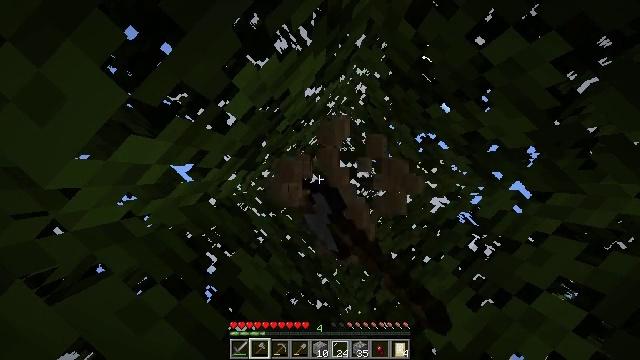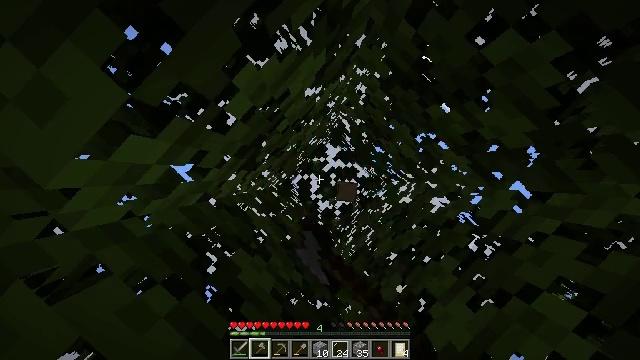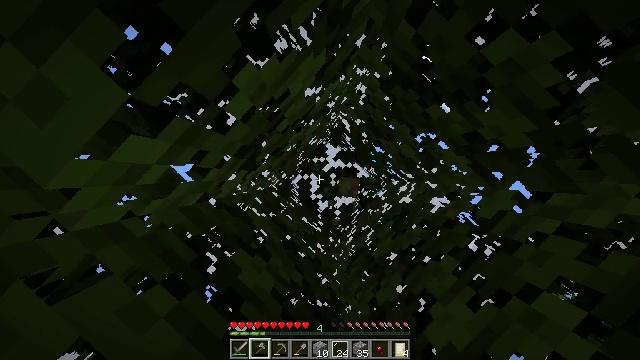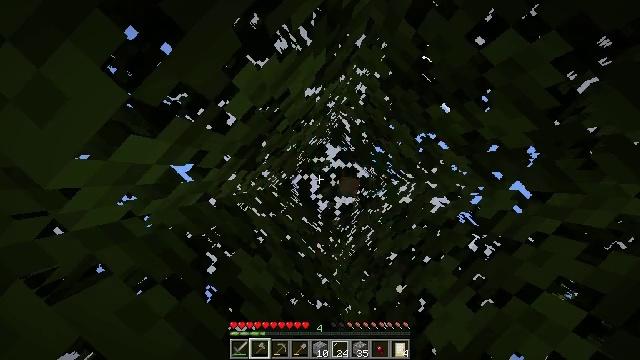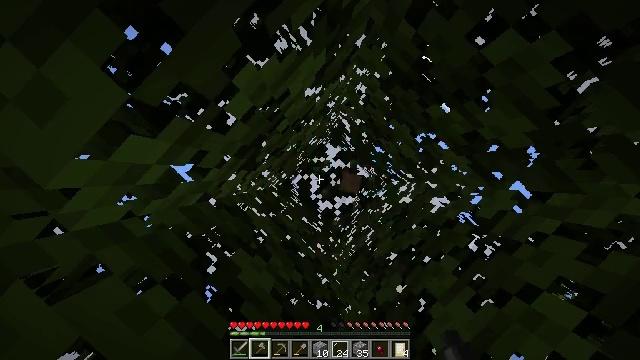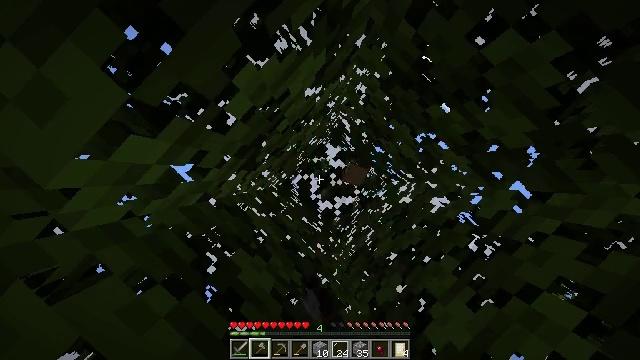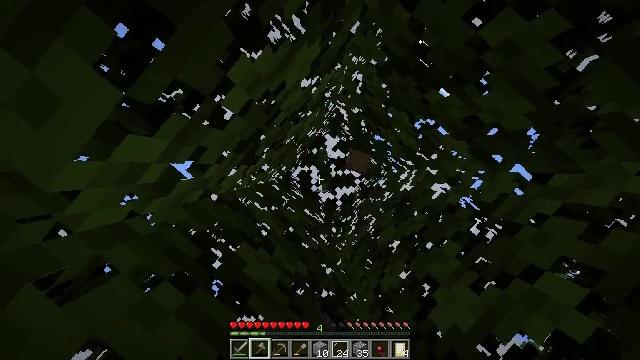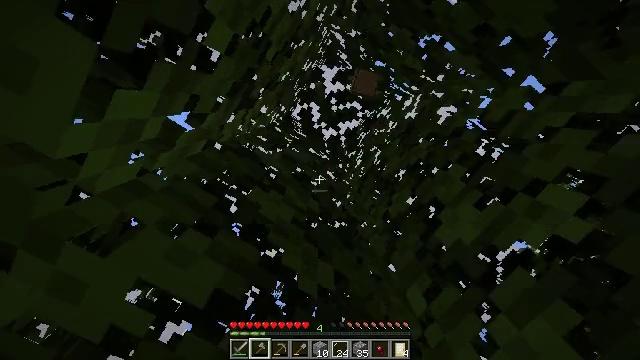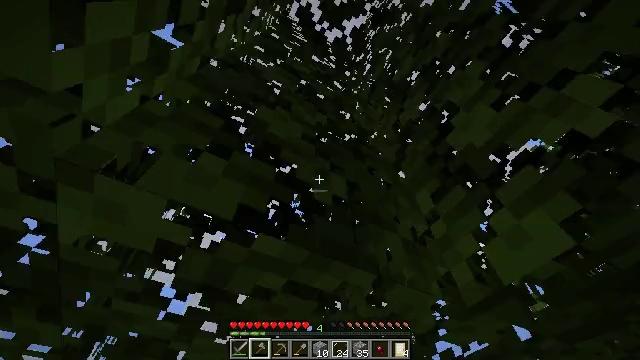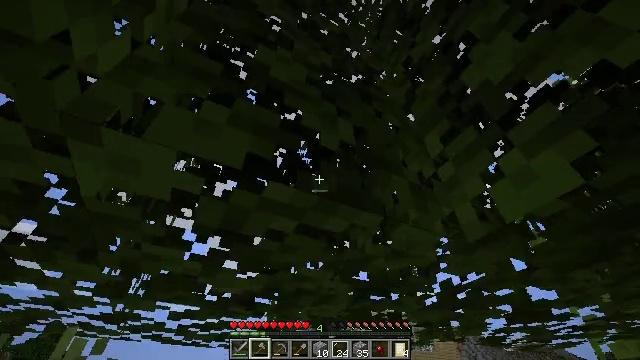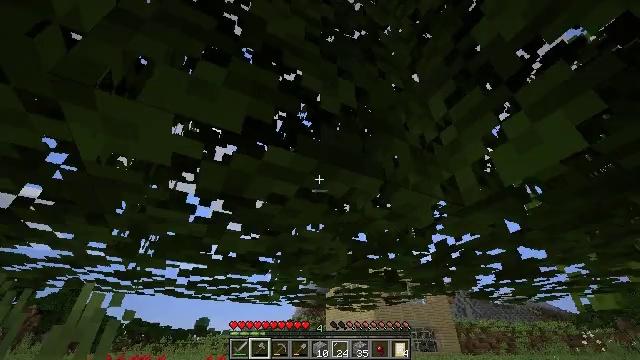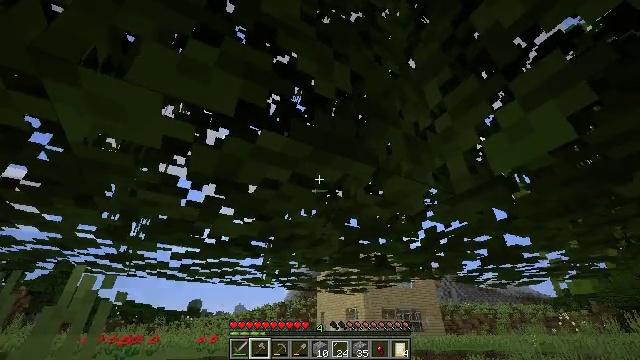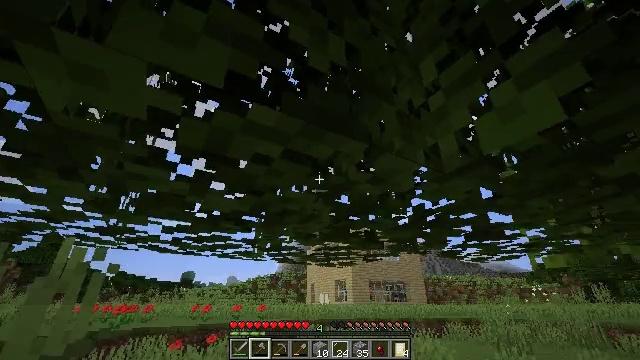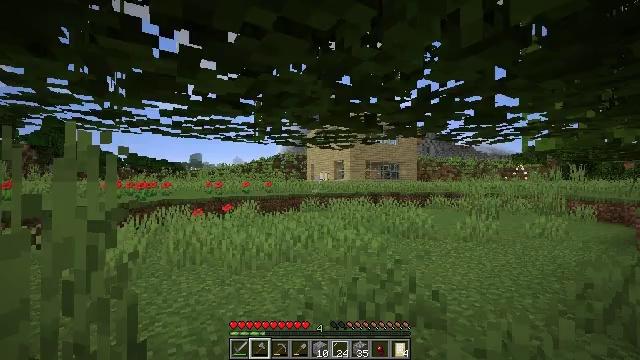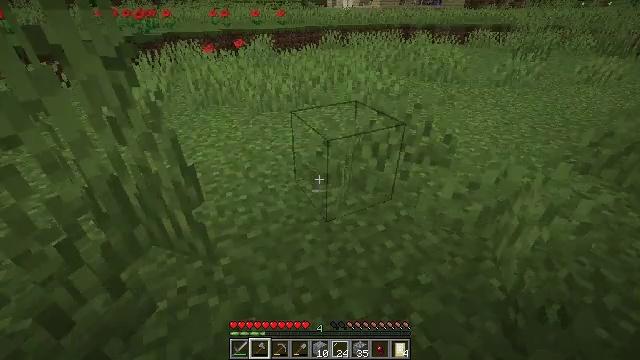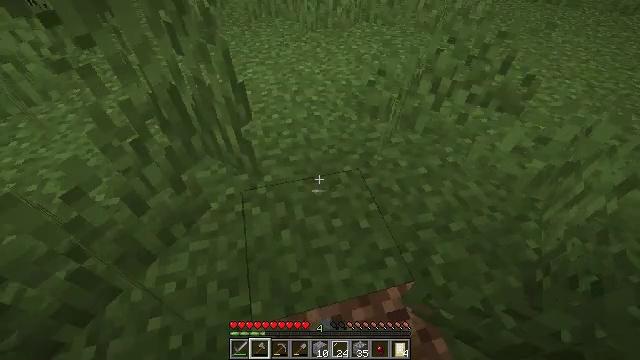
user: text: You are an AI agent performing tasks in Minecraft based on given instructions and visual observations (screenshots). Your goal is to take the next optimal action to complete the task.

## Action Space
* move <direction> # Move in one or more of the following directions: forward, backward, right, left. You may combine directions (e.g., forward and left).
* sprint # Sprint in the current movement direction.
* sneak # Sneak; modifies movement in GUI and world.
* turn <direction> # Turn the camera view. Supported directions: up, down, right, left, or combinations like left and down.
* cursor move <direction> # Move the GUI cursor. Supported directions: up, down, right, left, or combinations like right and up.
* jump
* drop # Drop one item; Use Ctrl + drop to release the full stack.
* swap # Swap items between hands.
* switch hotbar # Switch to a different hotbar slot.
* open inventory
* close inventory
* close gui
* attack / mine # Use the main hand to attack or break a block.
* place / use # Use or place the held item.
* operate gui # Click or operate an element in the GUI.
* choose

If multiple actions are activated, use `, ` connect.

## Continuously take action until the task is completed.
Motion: motion action
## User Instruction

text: Open a furnace and craft cooked mutton.
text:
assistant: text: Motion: attack / mine
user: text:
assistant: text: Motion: attack / mine
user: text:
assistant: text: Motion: attack / mine
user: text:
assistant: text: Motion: attack / mine
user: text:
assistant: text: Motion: attack / mine
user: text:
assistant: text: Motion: turn left and down
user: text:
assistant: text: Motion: turn left and down
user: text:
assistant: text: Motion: turn left and down
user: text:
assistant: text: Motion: turn left and down
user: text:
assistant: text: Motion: turn down
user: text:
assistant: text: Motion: turn right and down
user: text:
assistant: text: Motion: turn right and down
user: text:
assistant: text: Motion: turn down
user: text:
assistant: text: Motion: turn left and down
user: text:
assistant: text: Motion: turn left and down
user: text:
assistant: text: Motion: turn left and down
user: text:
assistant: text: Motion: move forward, sprint, turn right
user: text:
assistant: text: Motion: move forward, sprint, turn right and up
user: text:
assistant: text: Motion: move forward, sprint
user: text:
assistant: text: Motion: move forward, sprint, turn up
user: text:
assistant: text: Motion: move forward, sprint, turn right and up
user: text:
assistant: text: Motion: move forward, sprint, turn up
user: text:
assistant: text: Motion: move forward, sprint
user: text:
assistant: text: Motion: move forward, sprint, turn up
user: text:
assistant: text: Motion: move forward, sprint, turn up
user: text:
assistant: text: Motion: move forward, sprint, turn up
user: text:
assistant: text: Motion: move forward, sprint, turn up, jump
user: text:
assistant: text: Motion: move forward, sprint, turn up, jump
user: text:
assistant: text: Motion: move forward, sprint, jump
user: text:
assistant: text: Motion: move forward, sprint, jump